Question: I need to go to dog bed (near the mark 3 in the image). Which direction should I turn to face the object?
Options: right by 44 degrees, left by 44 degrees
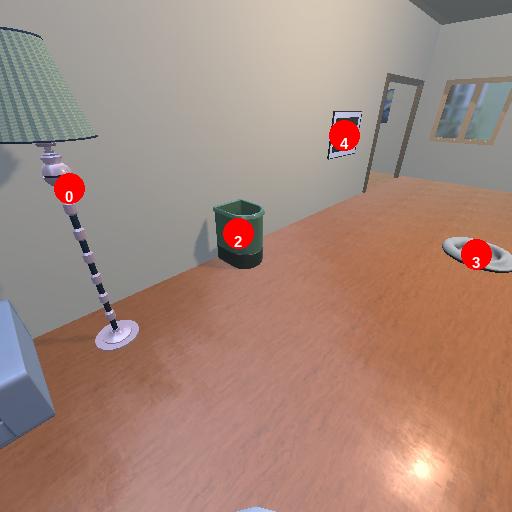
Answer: right by 44 degrees